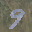
Label: 9